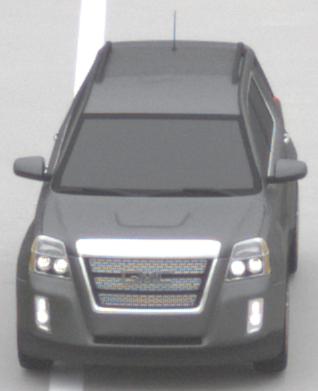
Make: GMC
Model: Terrain
Detailed model: Gen. 1
Model produced from: 2009
Model produced until: 2017
Doors: 5
Color: gray
Road condition: dry road
Daytime: midday
Contrast: low contrast